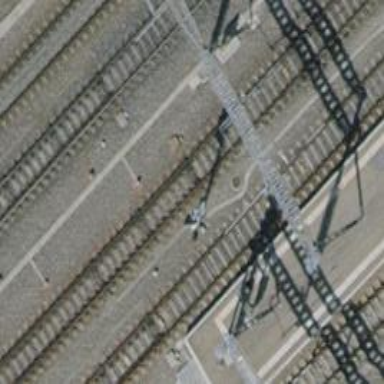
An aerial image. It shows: Railway signal.